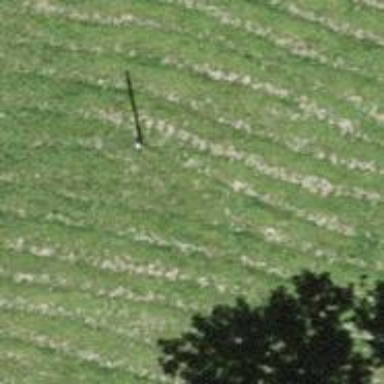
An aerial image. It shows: Power pole.